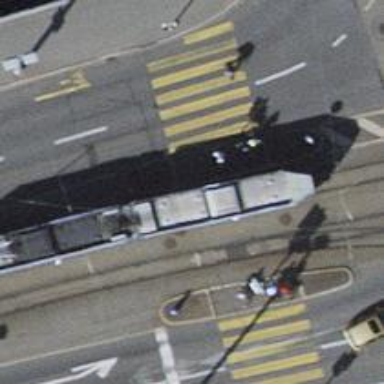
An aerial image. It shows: Footway bridge with asphalt surface and crossing.